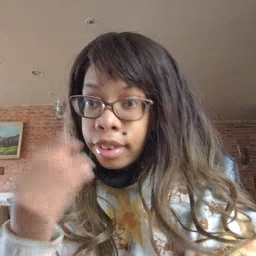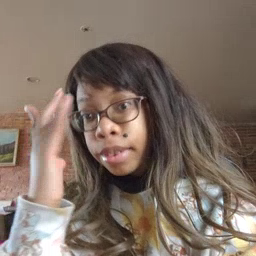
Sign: pretty